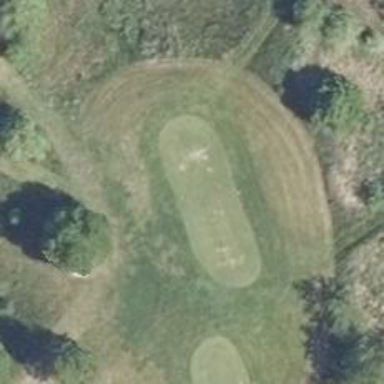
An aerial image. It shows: Golf tee.